Brain MRI, t1w sequence, axial 2D slice.
Patient: age 27, sex F, weight 90 kg, height 1.9 m
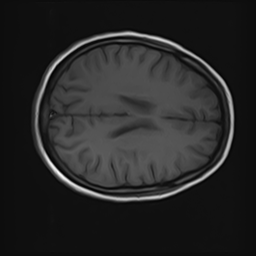